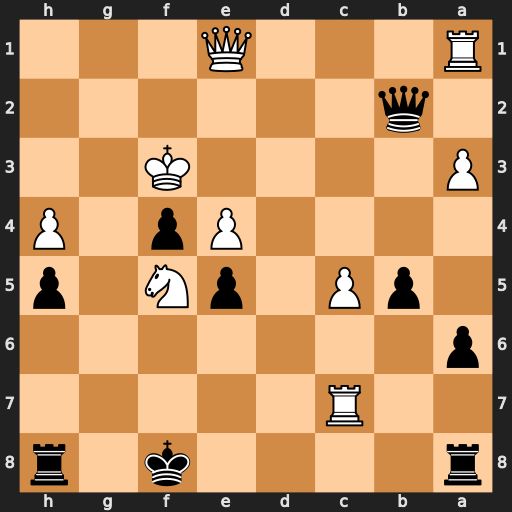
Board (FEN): r4k1r/2R5/p7/1pP1pN1p/4Pp1P/P4K2/1q6/R3Q3
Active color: b
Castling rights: -
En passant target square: -
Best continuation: Rg8 Rg7 Rxg7